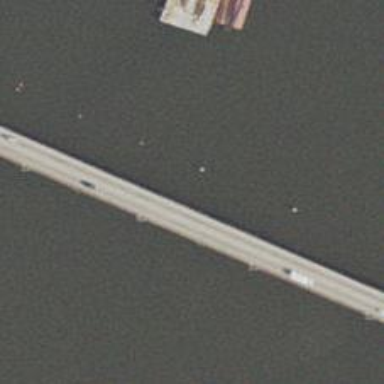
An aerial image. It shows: There is bridge in the image.